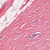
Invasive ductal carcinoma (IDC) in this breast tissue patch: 0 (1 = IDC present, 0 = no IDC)